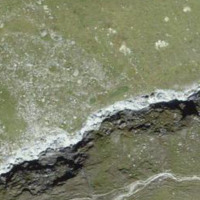
EUNIS habitat code: 26
Species observed at this site:
Falco tinnunculus